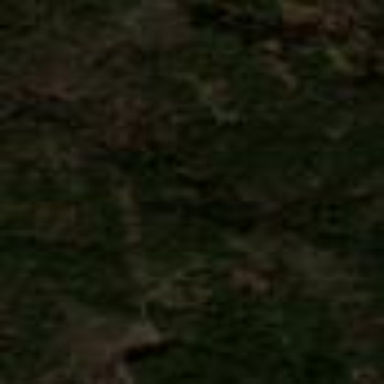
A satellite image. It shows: Forest area.